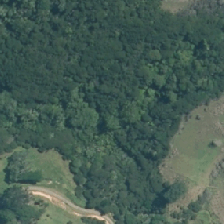
Land cover: broadleaved_indigenous_hardwood